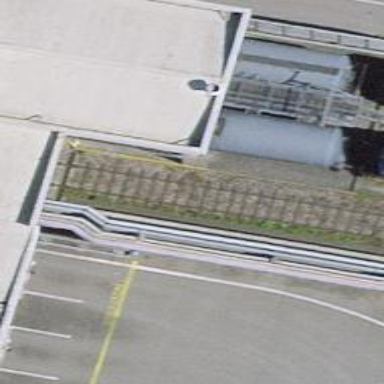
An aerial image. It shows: Railway spur service.